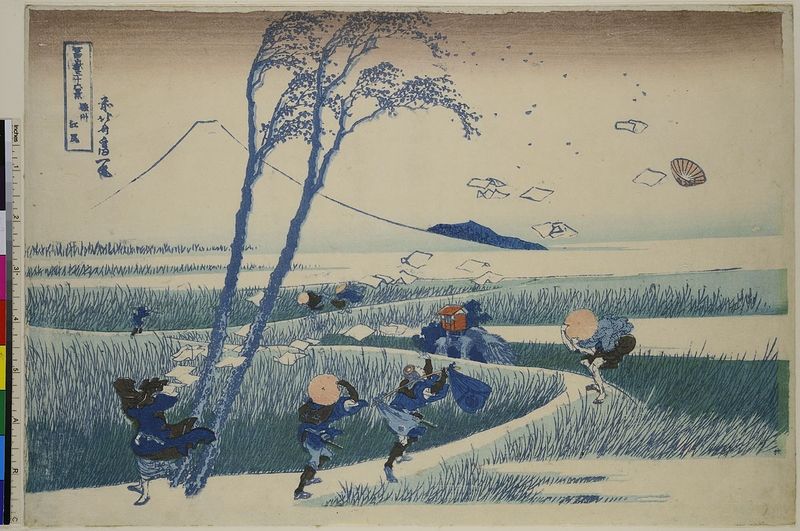
Titel: Windstoß in Ejiri in der Provinz Suruga, Blatt 18 aus der Serie: 36 Ansichten des Fuji
Künstler: Katsushika Hokusai
Standort: Hamburg
Institution: Museum für Kunst und Gewerbe Hamburg
Schlagwörter: baum, blau, blätter, himmel, gelb, menschen, hut, weiss, weg, wiese, halten, feld, natur, wind, fliegen, holzschnitt, japan, schrift, berge, gebirge, sturm, stadtansicht, vulkan, winde, druckgraphik, druckgrafik, zeit, reisende, farbholzschnitt, tourismus, reisen, landschaften, landschaftsdarstellung, edo, fuji, reisfeld, reproduktionen, volcano, druckerzeugnisse, gewässer, volcan